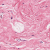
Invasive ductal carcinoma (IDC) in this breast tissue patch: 0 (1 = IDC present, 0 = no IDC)